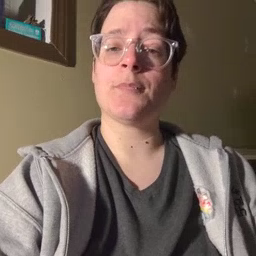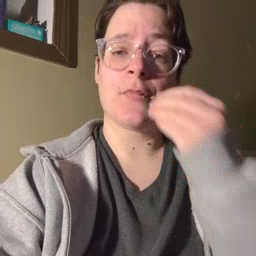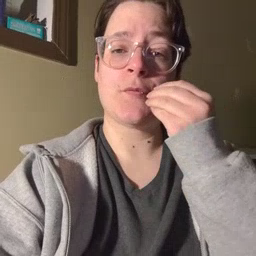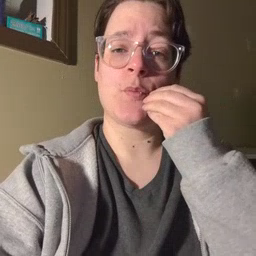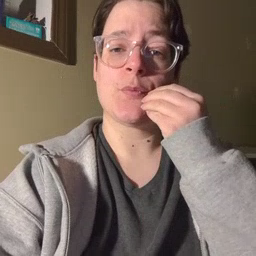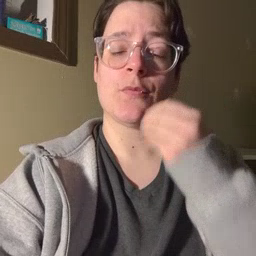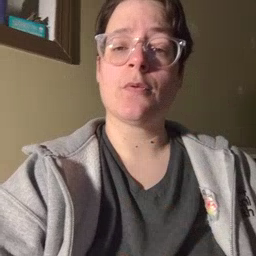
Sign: food